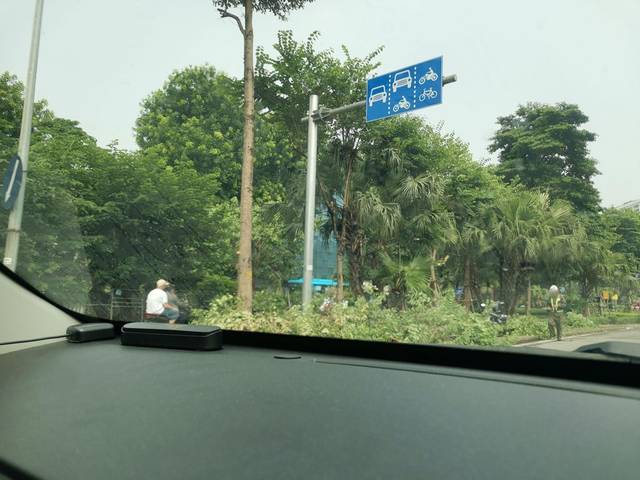
Region: Vietnam
Coordinates: 21.042, 105.849